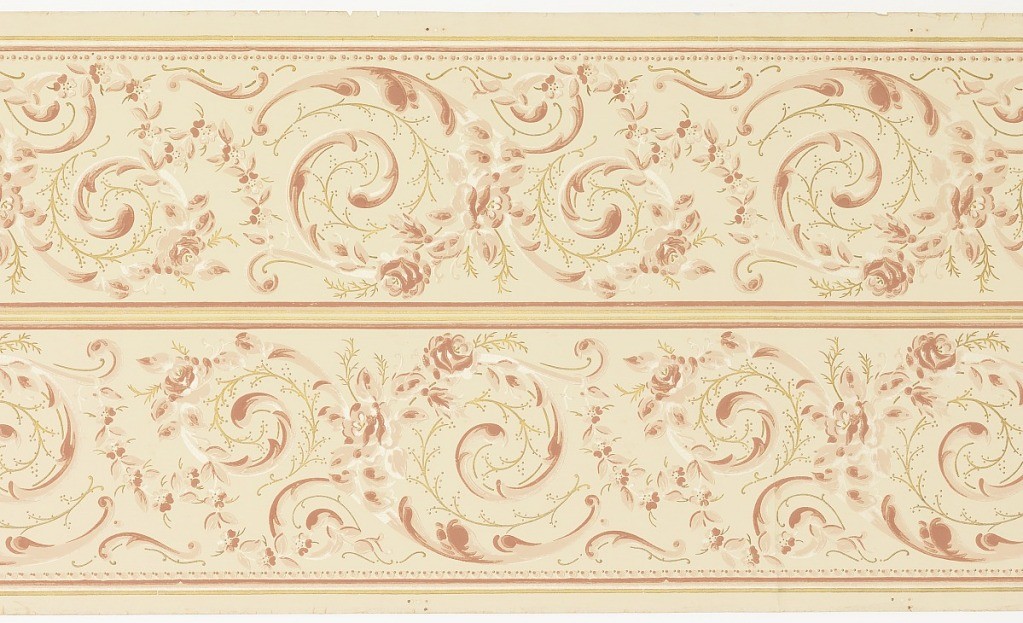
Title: Frieze
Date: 1905–1915
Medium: Machine-printed, mica, liquid
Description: Printed two across. Floral and foliate scrolls linked together appearing like rinceau design.